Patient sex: F
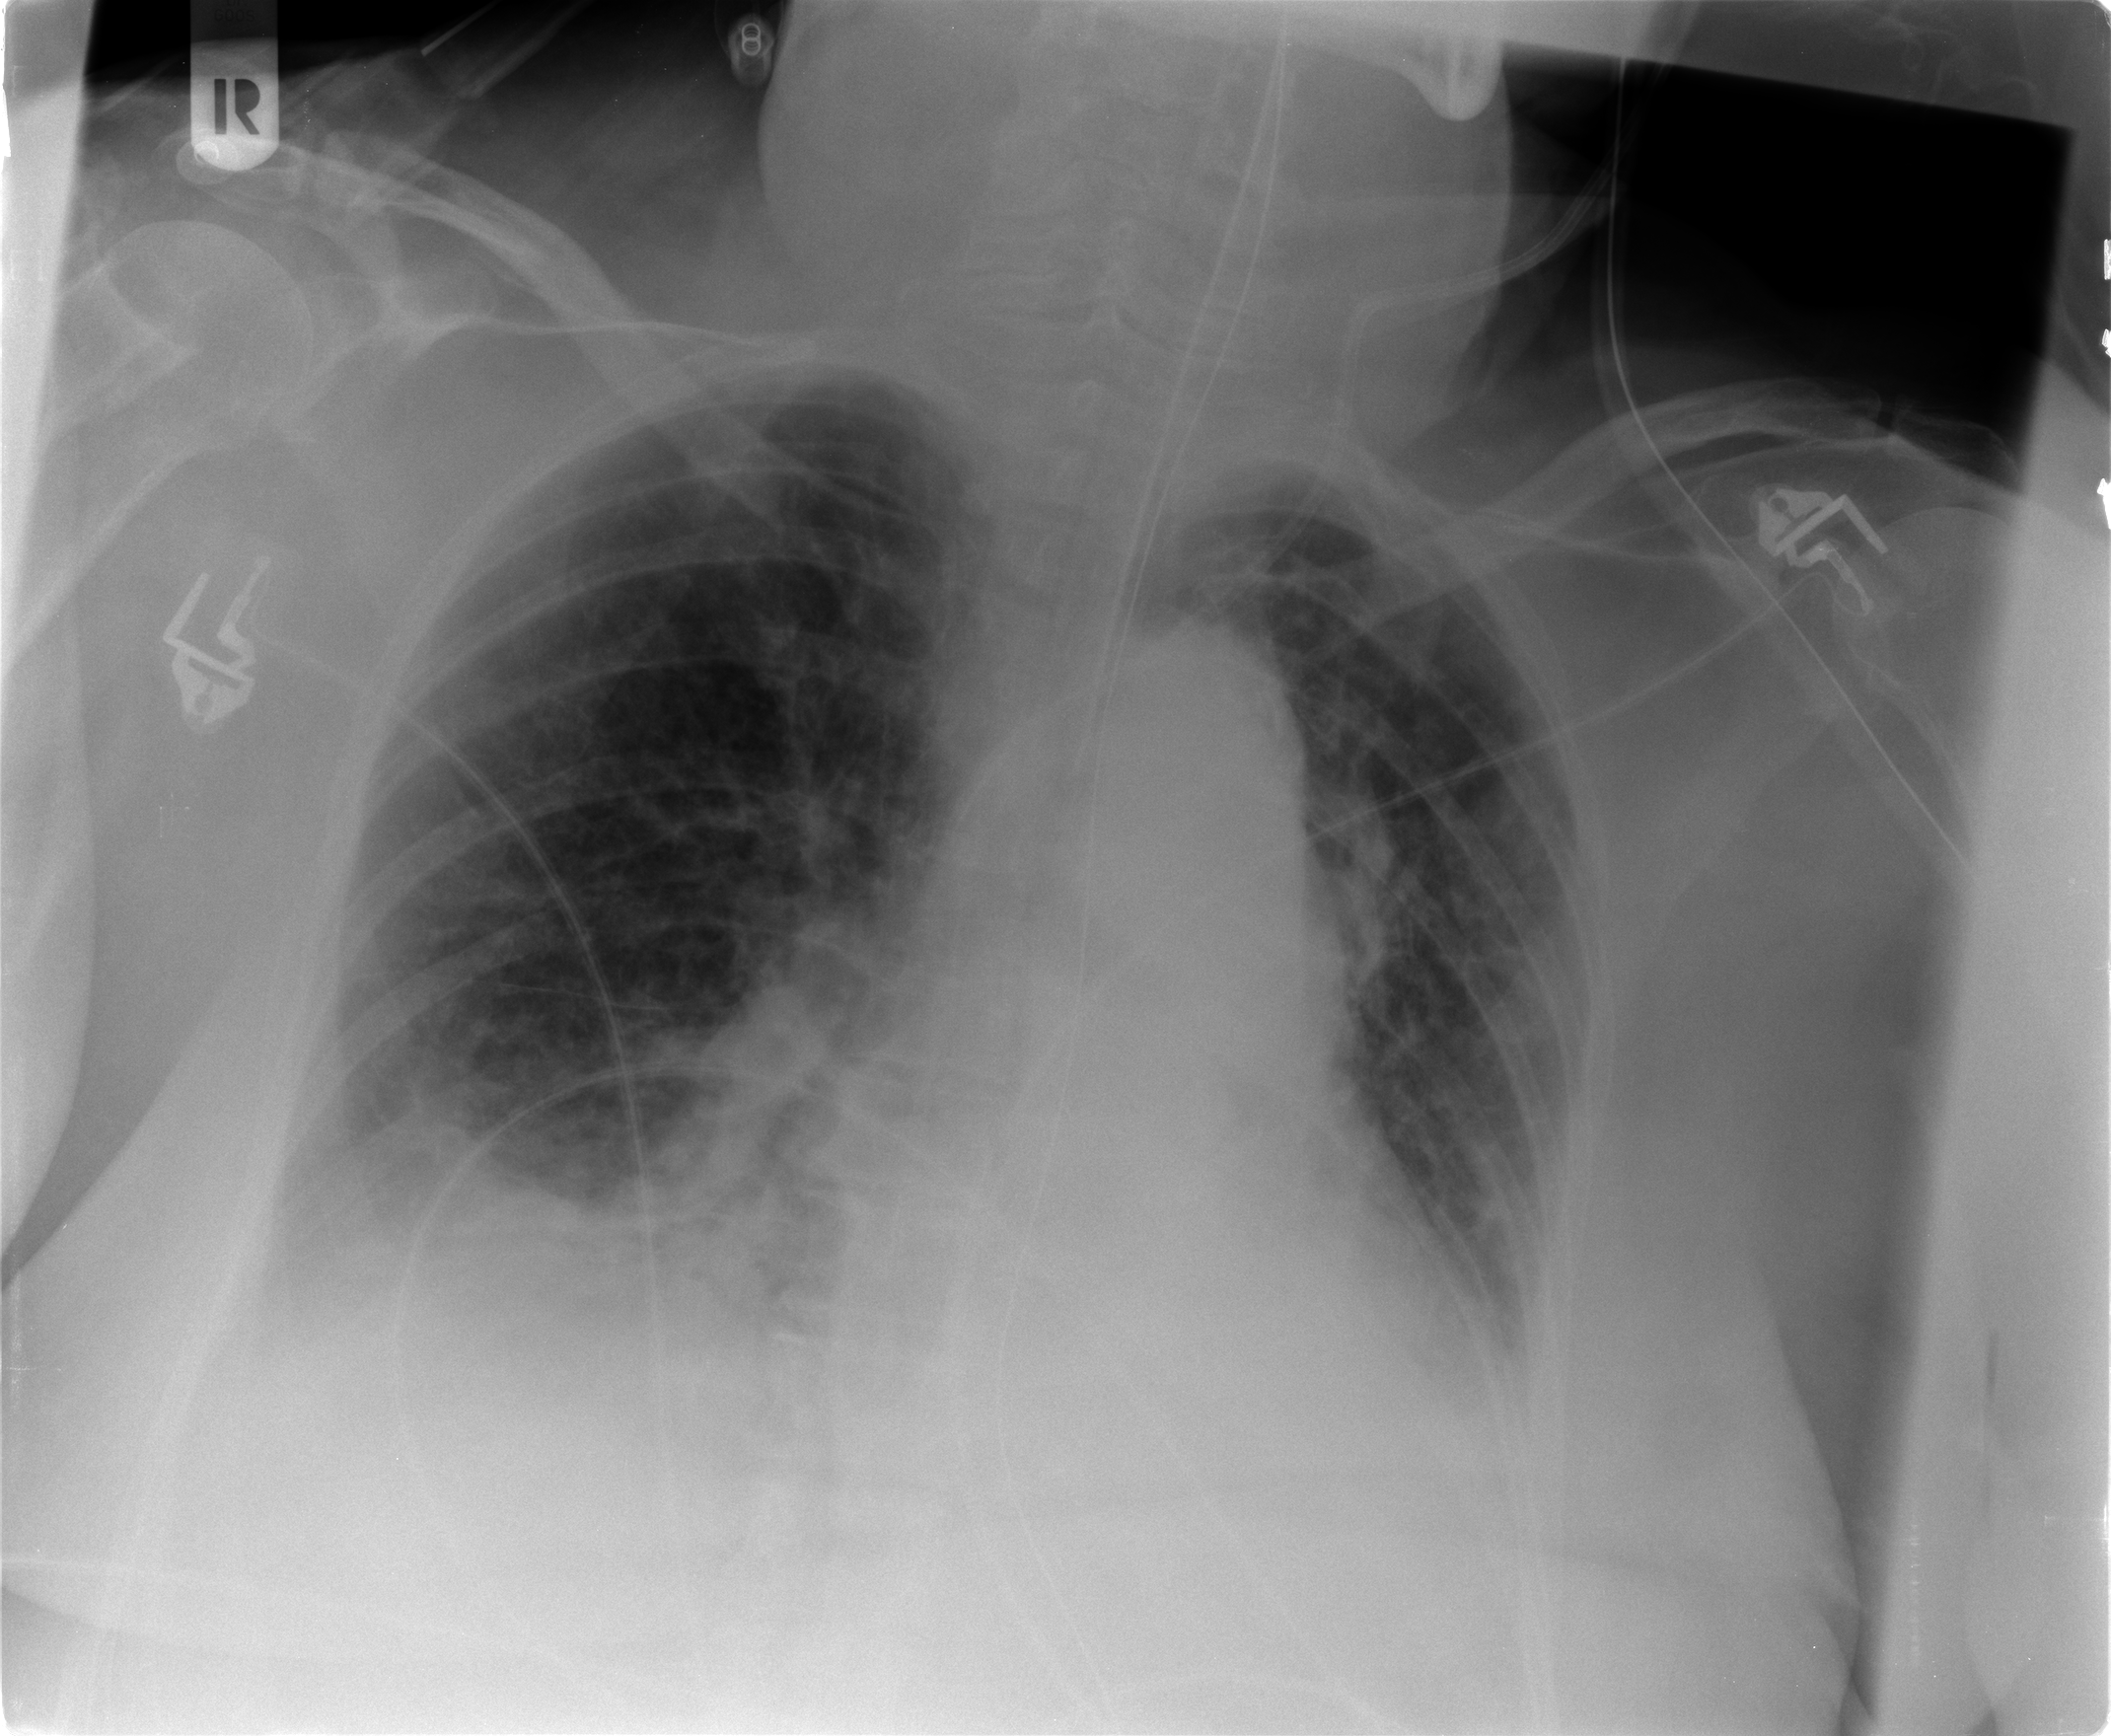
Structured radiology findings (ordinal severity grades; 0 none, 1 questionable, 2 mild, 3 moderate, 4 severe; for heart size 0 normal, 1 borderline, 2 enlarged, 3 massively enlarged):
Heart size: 0
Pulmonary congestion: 3
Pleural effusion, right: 2
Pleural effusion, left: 2
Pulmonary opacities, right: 1
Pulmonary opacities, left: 1
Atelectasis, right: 2
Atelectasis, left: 2